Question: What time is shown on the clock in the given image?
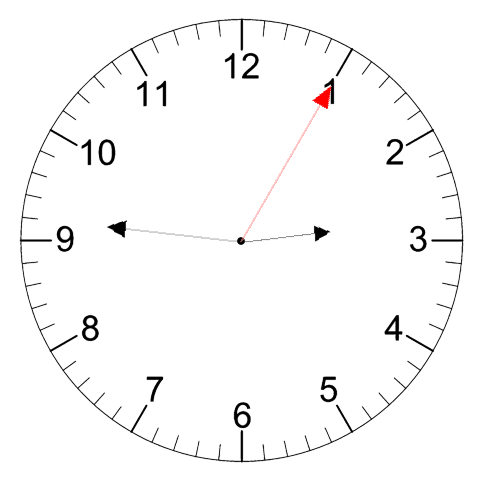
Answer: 02:46:05